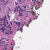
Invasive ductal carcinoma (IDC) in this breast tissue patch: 1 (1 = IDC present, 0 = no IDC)